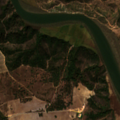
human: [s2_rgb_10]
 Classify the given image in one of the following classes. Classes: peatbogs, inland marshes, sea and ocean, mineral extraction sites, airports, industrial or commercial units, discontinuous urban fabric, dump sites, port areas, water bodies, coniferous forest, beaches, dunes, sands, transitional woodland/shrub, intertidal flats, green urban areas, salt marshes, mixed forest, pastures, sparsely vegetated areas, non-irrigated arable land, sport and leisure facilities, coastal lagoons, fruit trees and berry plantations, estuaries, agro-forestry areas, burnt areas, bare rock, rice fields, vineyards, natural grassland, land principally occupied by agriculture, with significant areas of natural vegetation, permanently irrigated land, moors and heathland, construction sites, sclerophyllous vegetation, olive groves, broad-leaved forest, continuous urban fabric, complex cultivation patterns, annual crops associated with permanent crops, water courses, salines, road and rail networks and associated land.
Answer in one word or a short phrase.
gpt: fruit trees and berry plantations, pastures, land principally occupied by agriculture, with significant areas of natural vegetation, broad-leaved forest, transitional woodland/shrub, water courses